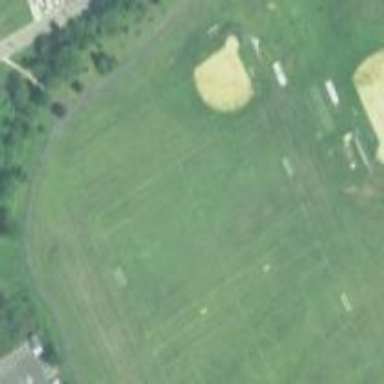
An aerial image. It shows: Soccer pitch designated for leisure and sports activities.